Chest X-ray. View position: AP
Patient age: 18
Patient sex: M
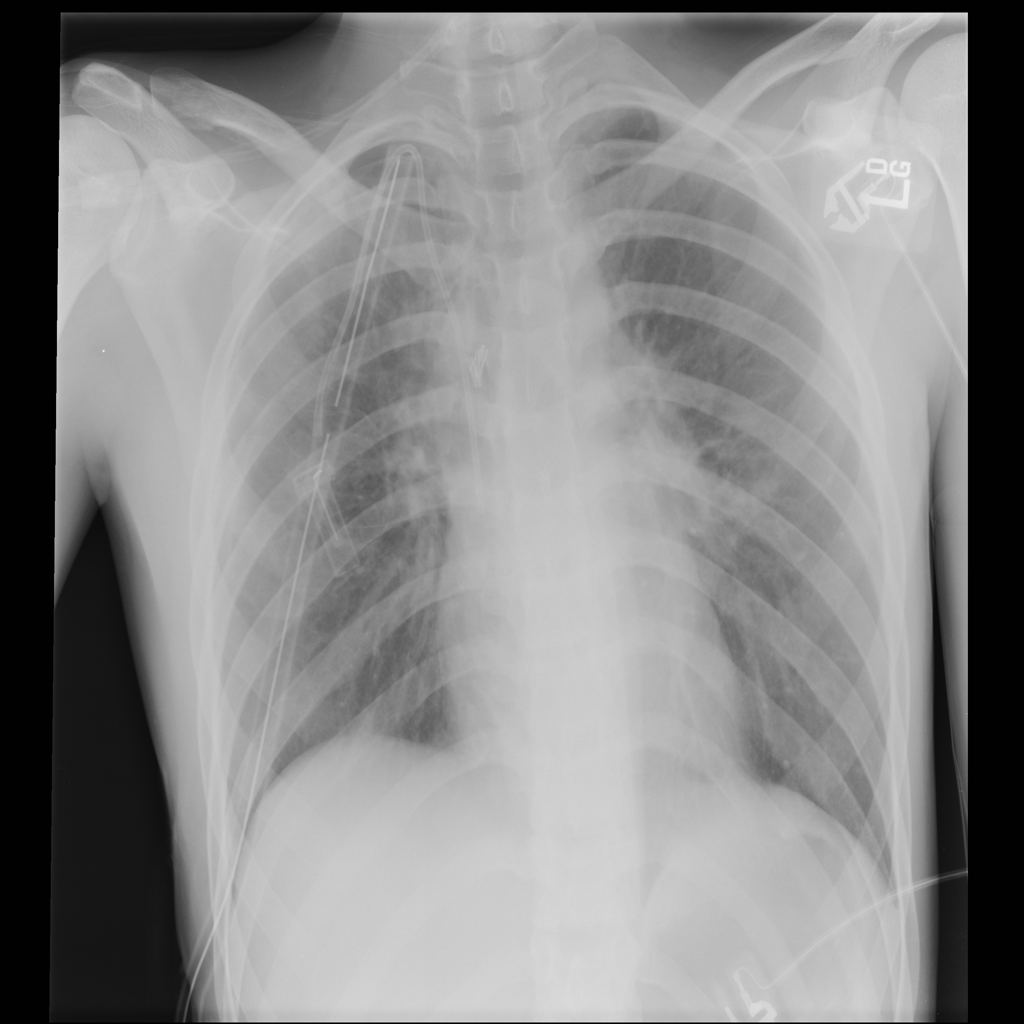
Finding: Pneumothorax